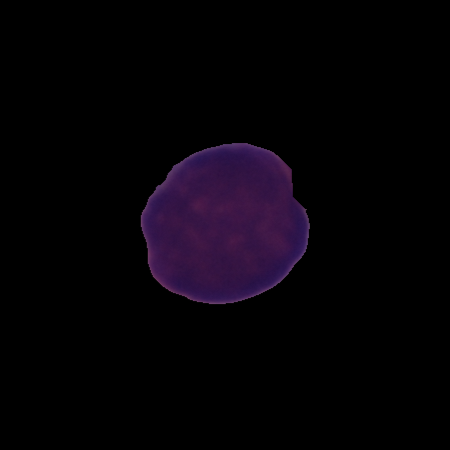
Label: cancer